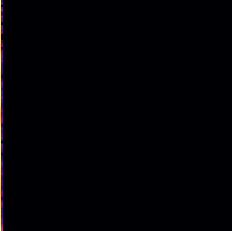
Sound class: Sea waves